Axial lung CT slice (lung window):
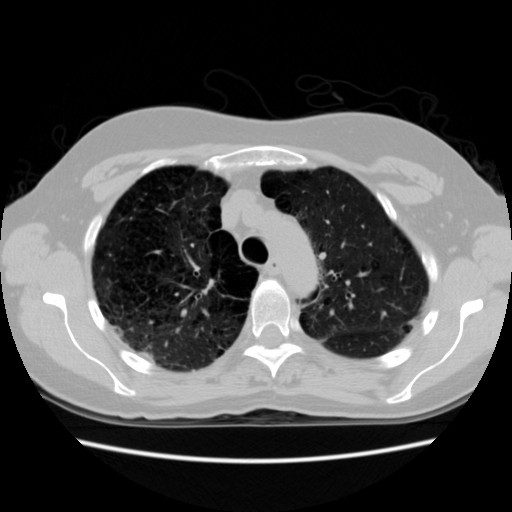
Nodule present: no